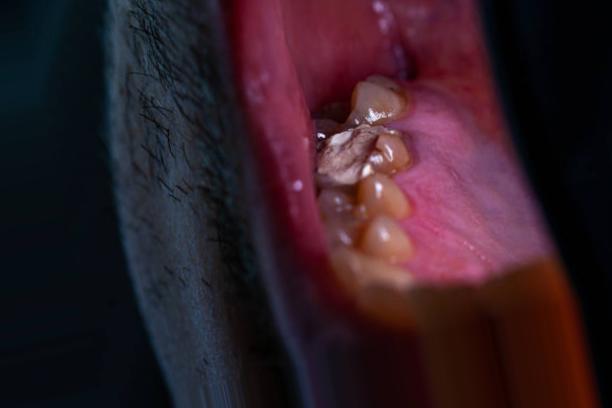
Condition: Caries